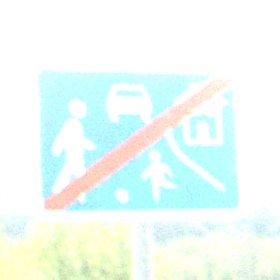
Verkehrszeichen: EndeVerkehrsberuhigterBereich
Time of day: MorningAfternoon
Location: Outdoor (Nature)
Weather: PartlyCloudy
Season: NotSpecified
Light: Natural